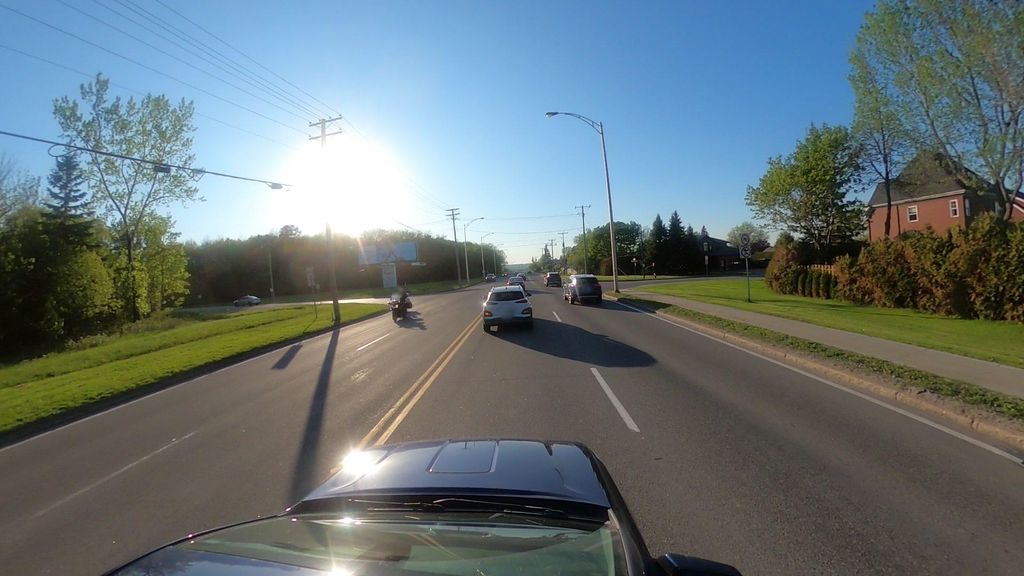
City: quebec_city